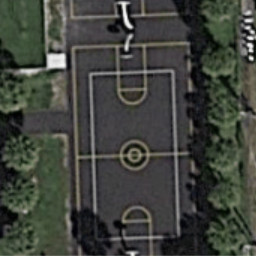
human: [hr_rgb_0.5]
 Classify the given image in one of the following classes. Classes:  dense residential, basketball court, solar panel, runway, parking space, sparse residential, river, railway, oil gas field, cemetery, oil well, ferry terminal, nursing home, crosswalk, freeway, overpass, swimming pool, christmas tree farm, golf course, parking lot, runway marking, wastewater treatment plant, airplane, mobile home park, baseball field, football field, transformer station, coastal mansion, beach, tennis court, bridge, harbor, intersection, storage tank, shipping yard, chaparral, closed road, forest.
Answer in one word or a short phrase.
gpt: basketball court